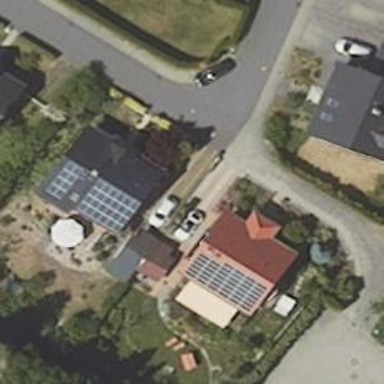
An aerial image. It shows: Driveway.